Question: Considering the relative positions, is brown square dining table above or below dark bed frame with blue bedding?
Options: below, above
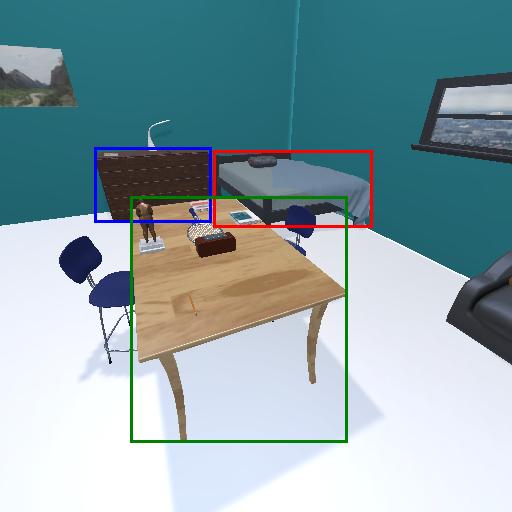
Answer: below